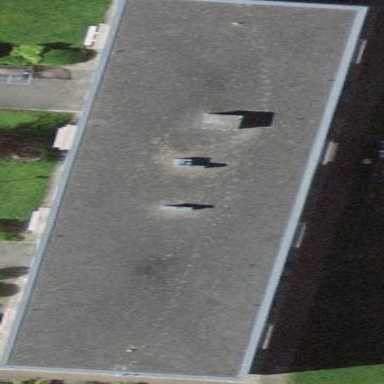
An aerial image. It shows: Apartment building with flat roof.